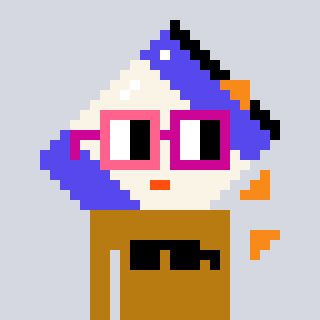
a pixel art character with square pink and red glasses, a chips-shaped head and a gold-colored body on a cool background